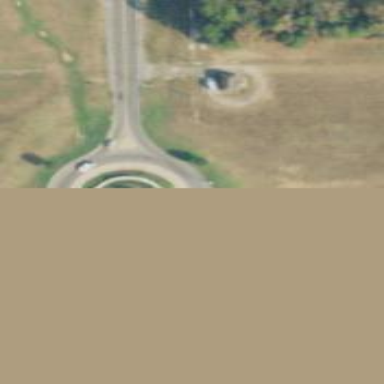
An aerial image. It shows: Residential road with roundabout.